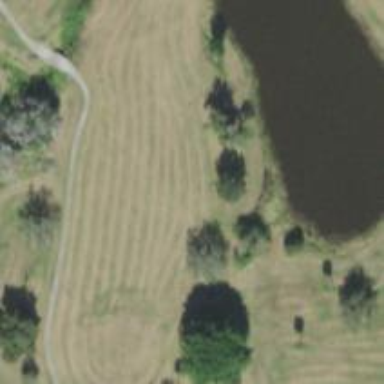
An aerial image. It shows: Peaceful pond.